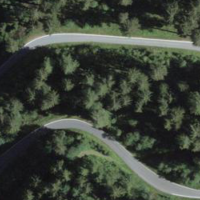
EUNIS habitat code: 44
Species observed at this site:
Adenostyles alpina
Petasites albus
Parnassia palustris
Achillea millefolium
Cirsium palustre